Interaction volume radius: 10 \u00c5
Interaction volume height: 15 \u00c5
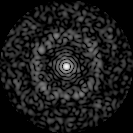
Disorder parameter: 0.8421